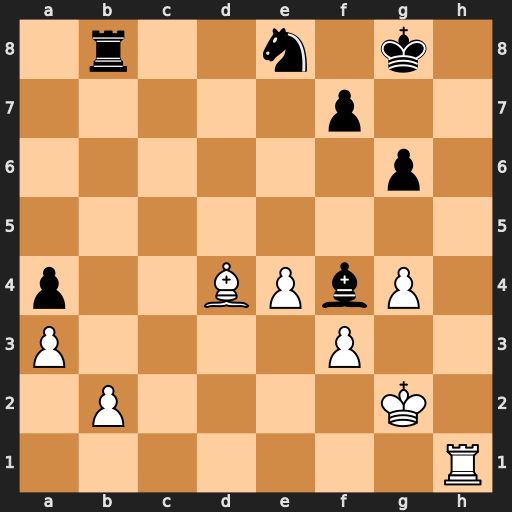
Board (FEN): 1r2n1k1/5p2/6p1/8/p2BPbP1/P4P2/1P4K1/7R
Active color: w
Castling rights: -
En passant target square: -
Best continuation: Rh8#